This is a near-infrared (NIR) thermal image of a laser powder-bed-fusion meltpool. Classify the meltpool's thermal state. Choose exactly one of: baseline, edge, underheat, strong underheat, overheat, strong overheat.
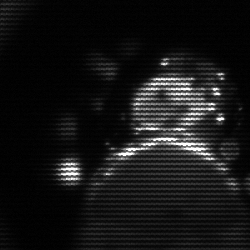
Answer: edge